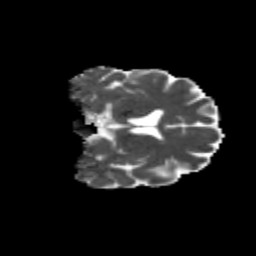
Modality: MD
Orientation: coronal
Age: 56
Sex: male
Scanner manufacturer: siemens
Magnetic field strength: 3 T
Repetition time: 4.71 s
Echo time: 0.0906 s